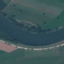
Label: River